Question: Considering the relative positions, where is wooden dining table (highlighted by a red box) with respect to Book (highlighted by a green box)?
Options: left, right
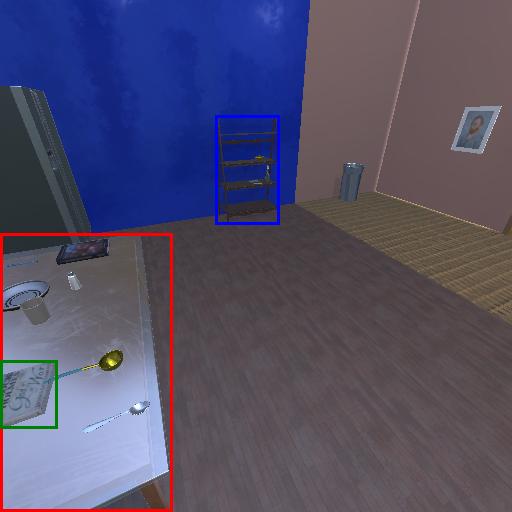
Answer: left